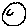
Label: moon